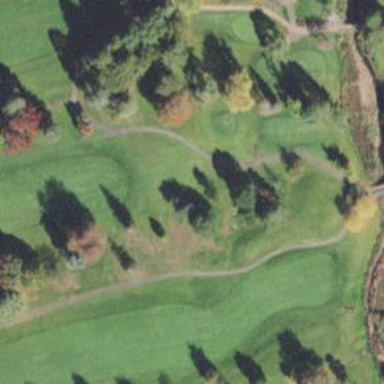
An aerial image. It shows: Service road designated as golf cart path.